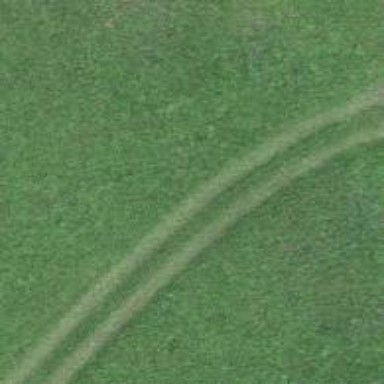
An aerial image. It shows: Path.